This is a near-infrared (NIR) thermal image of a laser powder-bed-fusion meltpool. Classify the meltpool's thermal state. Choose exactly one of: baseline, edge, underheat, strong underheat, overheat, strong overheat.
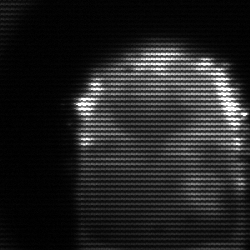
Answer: baseline